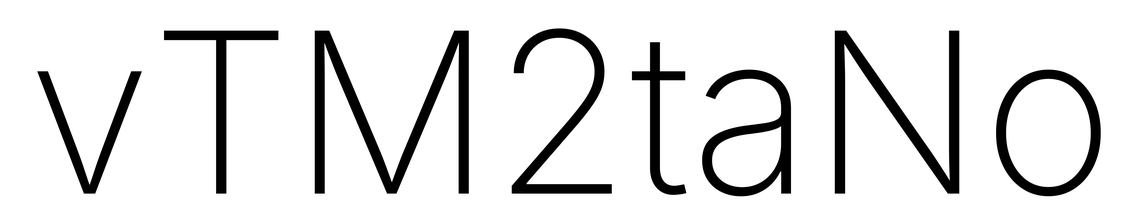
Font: Inter_ExtraLight